Question: I am trying to translate the slug of a BlogPost in multiple languages. I decided to use KnpLabs/DoctrineBehaviors to help me with the task. I installed the bundle, got the sluggable behaviour to work in minutes. However, when I add the translatable behaviour, I get can't update my schema.
I get the following error when I try to update my database schema (I know that the --force is not on the picture, but it does the same result).

Here's my BlogPost Entity :
'''
namespace MyProject\MyBundle\Entity;
use Doctrine\ORM\Mapping as ORM;
use Knp\DoctrineBehaviors\Model as ORMBehaviors;
/**
* @ORM\Entity
*/
class BlogPost
{
use ORMBehaviors\Sluggable\Sluggable,
ORMBehaviors\Translatable\Translation;
/**
* @ORM\Column(type="string")
*/
protected $title;
public function setTitle($title)
{
$this->title = $title;
return $this;
}
public function getSluggableFields()
{
return [ 'title' ];
}
}
'''
And here's my BlogPostTranslation entity :
'''
namespace MyProject\MyBundle\Entity;
use Doctrine\ORM\Mapping as ORM;
use Knp\DoctrineBehaviors\Model as ORMBehaviors;
use ORMBehaviors\Translatable\Translation;
/**
* @ORM\Entity
*/
class BlogPostTranslation
{
use ORMBehaviors\Translatable\Translation;
/**
* @ORM\Column(type="string", length=255)
*/
protected $name;
/**
* @ORM\Column(type="string")
*/
protected $title;
public function setTitle($title)
{
$this->title = $title;
}
public function getTitle()
{
return $this->title;
}
}
'''
I did some debugging with doctrine and the "TargetEntity" is really looking for a folder "Enti". . If I remove it, I can update and use the sluggable behaviour without any problem.
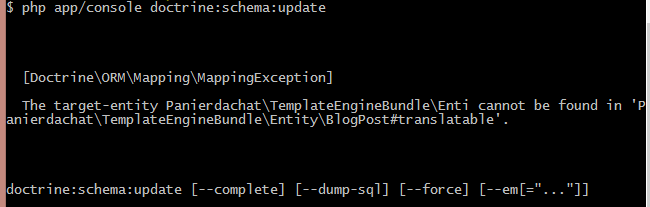
Answer: You problem lies within the 'BlogPost' entity. You have to 'use' the 'Translatable' trait instead of the 'Translation' trait.
To fix your issue change the 'use' statement to:
'''
/**
* @ORM\Entity
*/
class BlogPost
{
use ORMBehaviors\Sluggable\Sluggable,
ORMBehaviors\Translatable\Translatable;
// ...
'''
Also check out the section about <URL>.